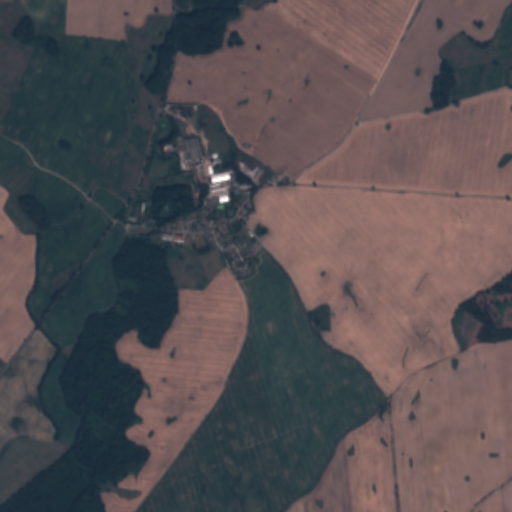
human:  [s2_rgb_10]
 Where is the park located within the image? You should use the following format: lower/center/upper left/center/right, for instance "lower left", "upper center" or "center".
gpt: The park is located in the center left of the image.
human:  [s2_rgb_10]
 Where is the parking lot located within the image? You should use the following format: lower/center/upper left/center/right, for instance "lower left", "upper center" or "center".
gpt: The parking lot is located in the center of the image.
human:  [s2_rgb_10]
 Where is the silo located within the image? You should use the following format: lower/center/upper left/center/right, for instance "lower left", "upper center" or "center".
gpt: The silo is located in the upper center of the image.
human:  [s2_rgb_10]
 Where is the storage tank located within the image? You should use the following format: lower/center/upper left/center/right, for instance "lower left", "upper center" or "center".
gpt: The storage tank is located in the upper center of the image.
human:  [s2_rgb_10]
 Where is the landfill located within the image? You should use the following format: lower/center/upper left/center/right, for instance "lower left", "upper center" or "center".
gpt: There is no landfill in the image.